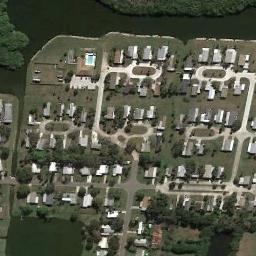
Label: residential